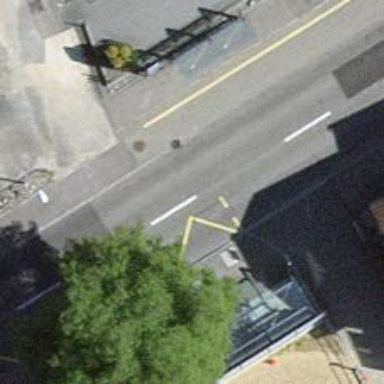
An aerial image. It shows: Public transport stop position.